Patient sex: M
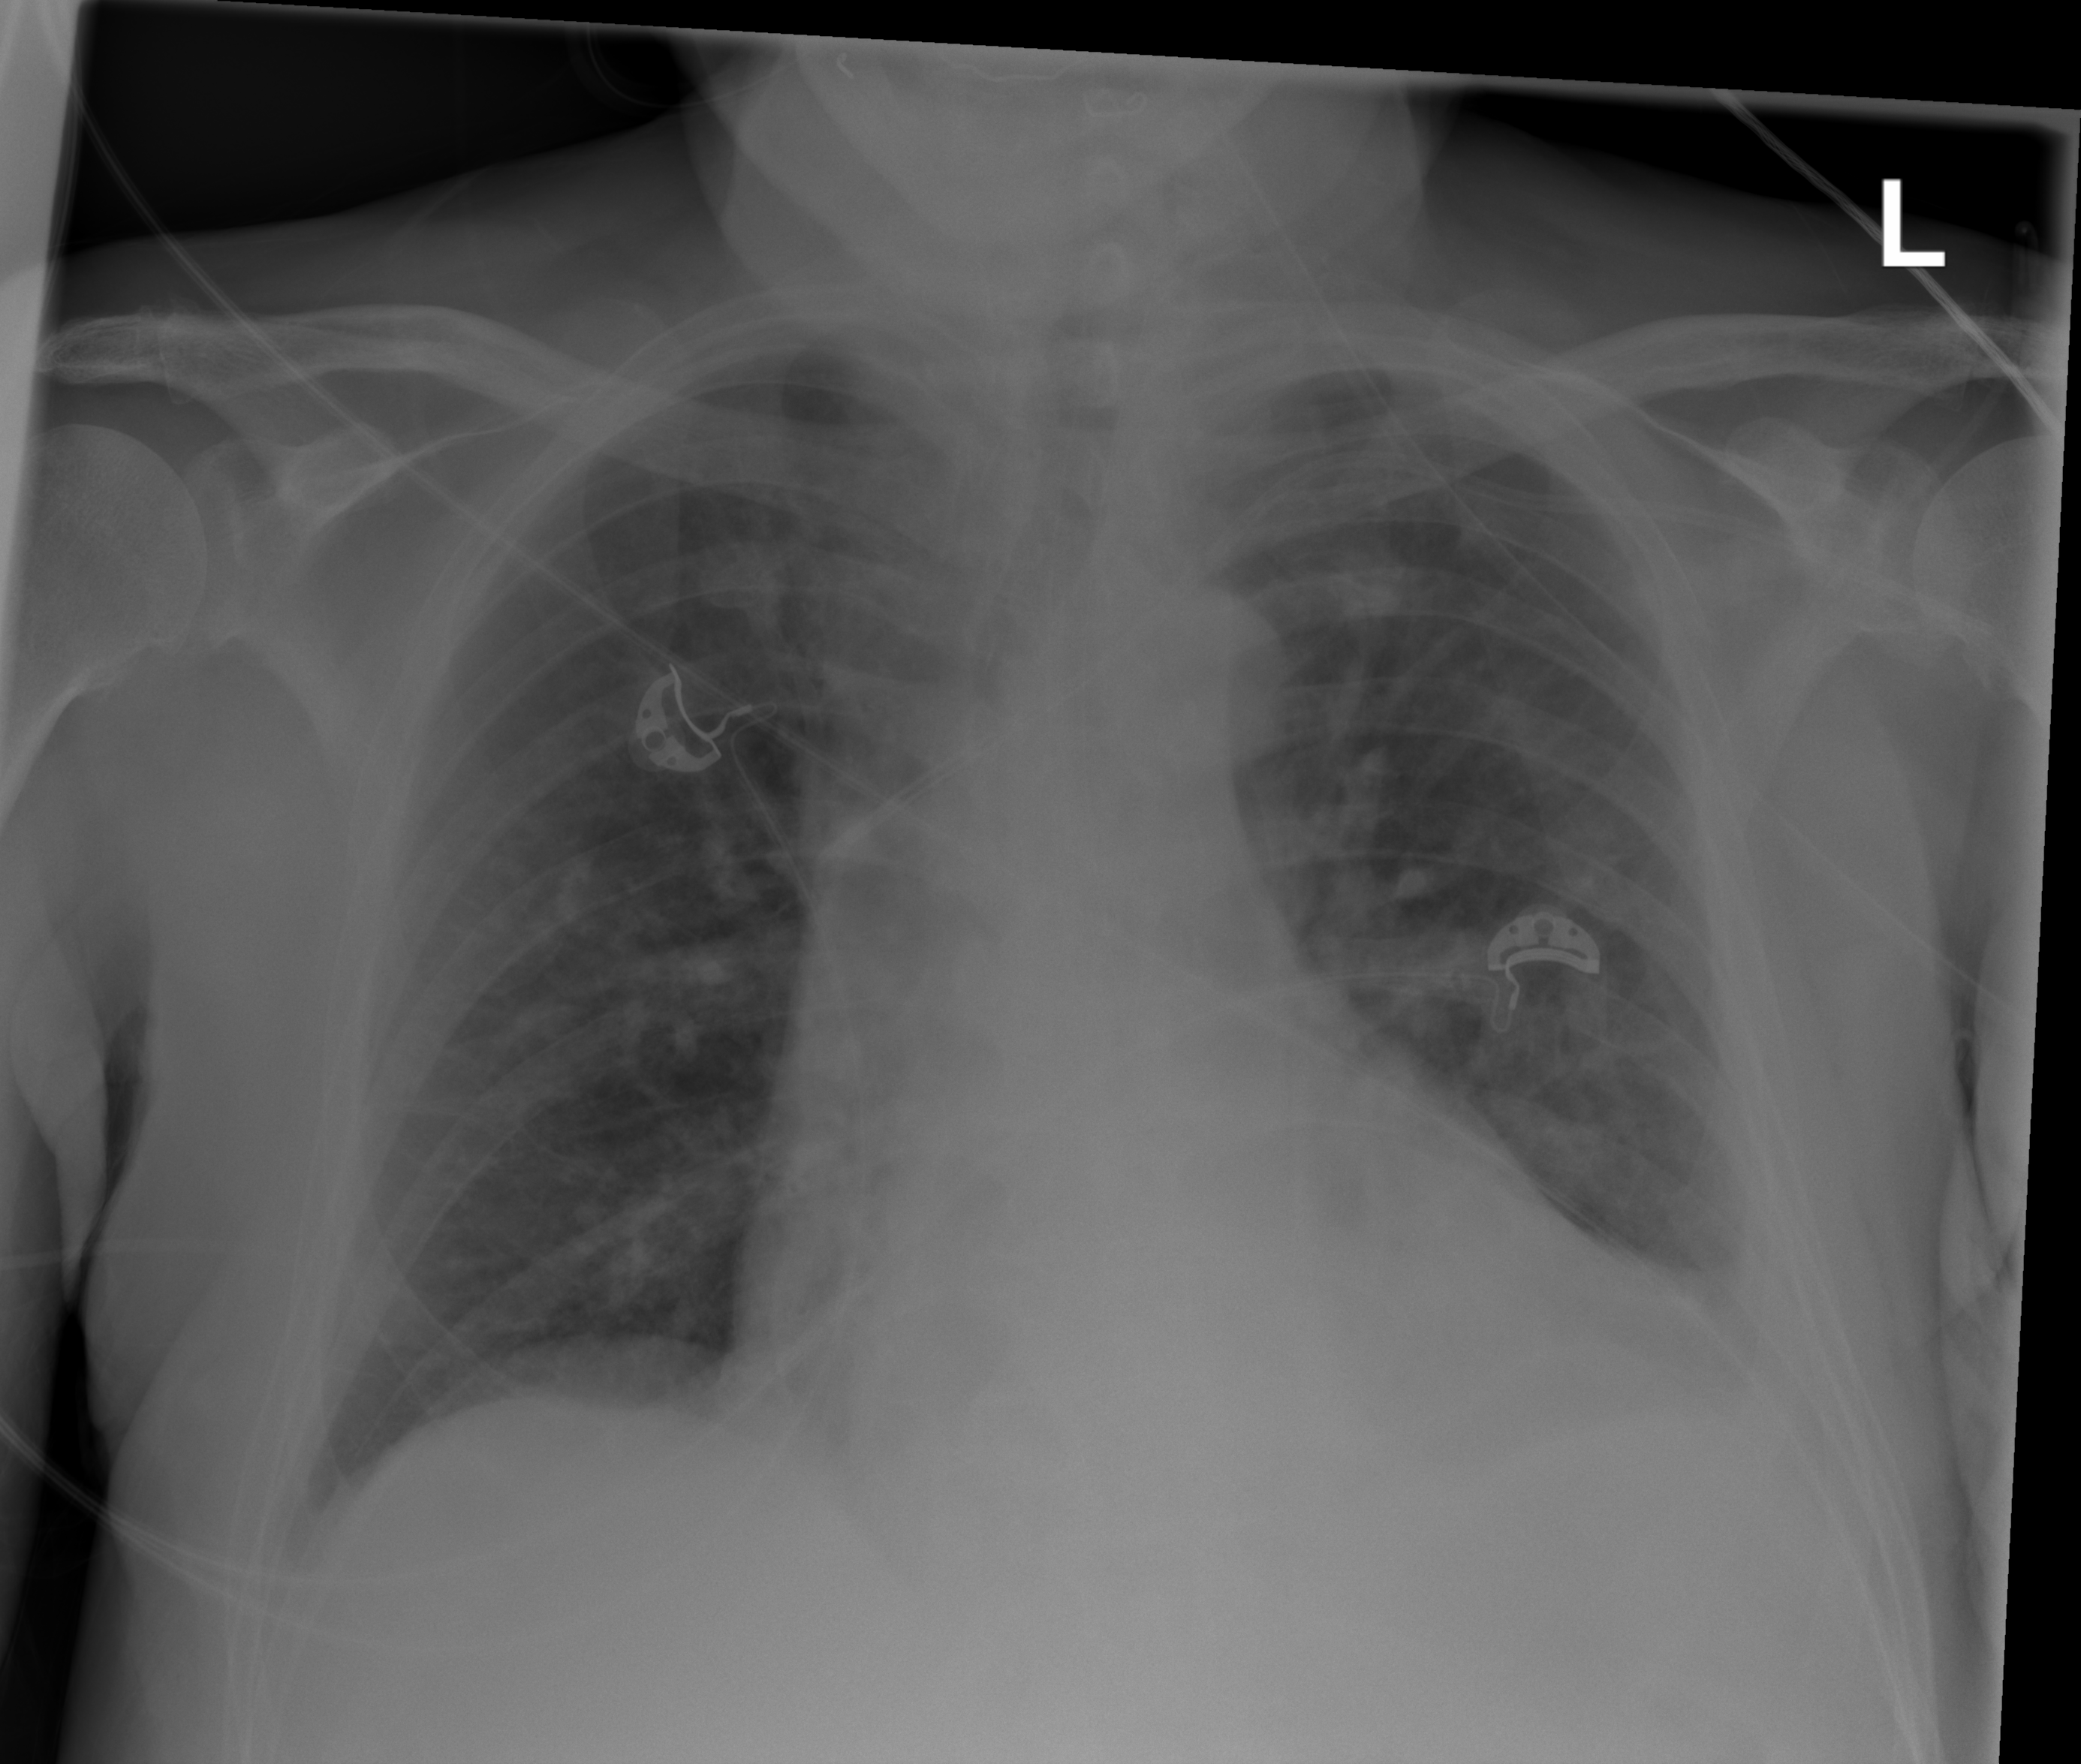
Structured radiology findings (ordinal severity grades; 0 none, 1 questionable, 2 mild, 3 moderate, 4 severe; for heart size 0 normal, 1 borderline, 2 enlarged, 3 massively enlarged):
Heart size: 2
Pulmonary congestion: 0
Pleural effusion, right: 0
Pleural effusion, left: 2
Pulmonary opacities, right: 0
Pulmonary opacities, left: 0
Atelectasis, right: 0
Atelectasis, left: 2